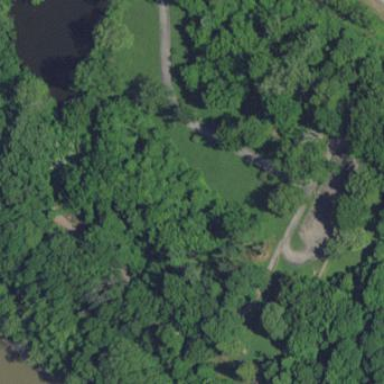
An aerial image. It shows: Lovely park for leisure and relaxation.